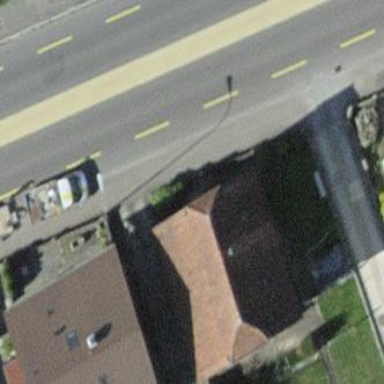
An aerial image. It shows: Residential building.